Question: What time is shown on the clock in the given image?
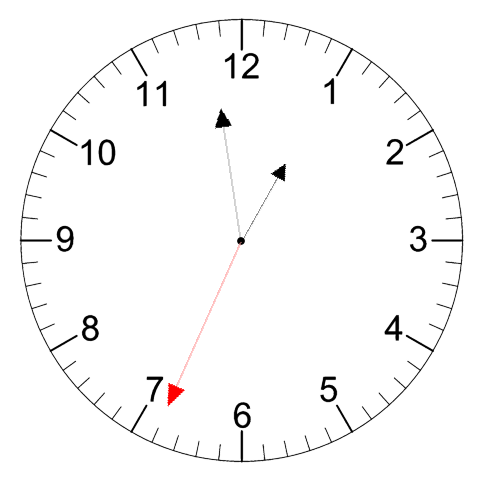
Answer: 12:58:34